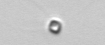
Label: Chaetoceros_tenuissimus